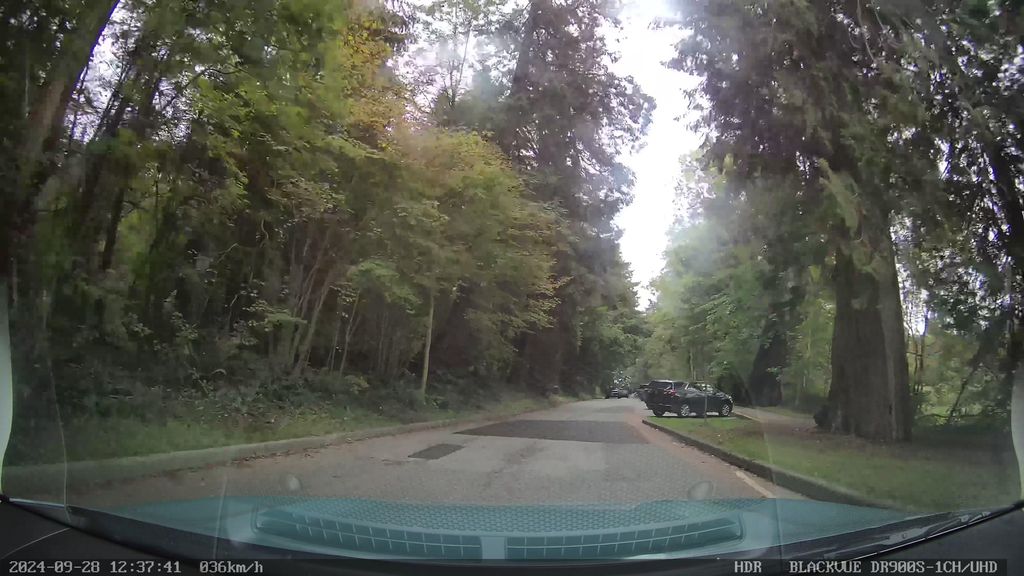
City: vancouver